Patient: sex F, age 68
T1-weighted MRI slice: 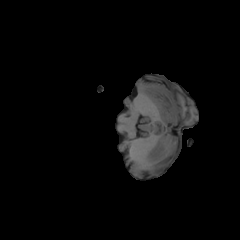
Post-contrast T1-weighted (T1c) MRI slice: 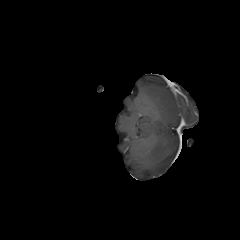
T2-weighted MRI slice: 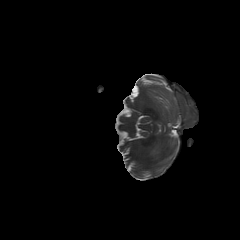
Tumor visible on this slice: no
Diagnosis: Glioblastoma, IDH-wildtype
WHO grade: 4